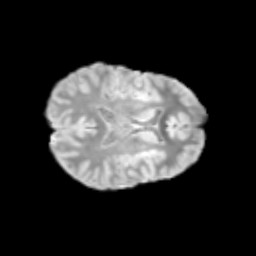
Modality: T2w
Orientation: axial
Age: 12
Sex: female
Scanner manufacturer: siemens
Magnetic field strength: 3 T
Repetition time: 3.8 s
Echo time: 0.07 s